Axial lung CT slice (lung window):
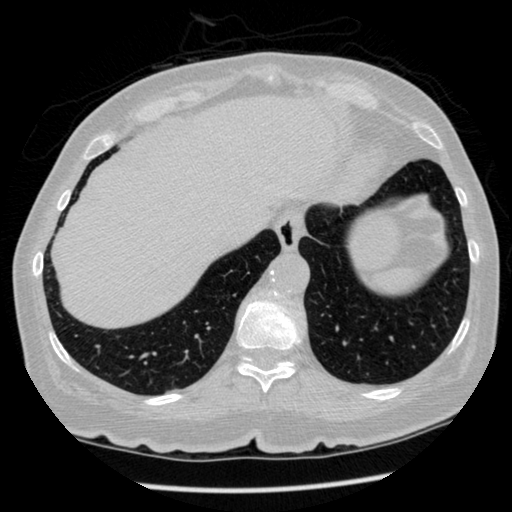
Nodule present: no